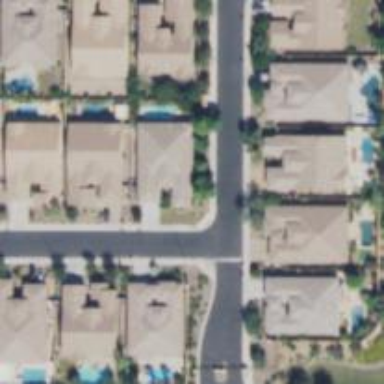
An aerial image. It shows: Asphalt road in residential area.